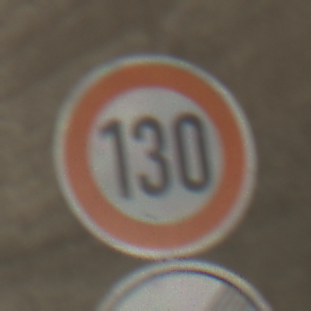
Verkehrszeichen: Geschwindigkeit130
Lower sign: EndeUeberholverbot
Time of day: Midday
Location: Roofed (Tunnel)
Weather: NotSpecified
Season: NotSpecified
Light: Natural